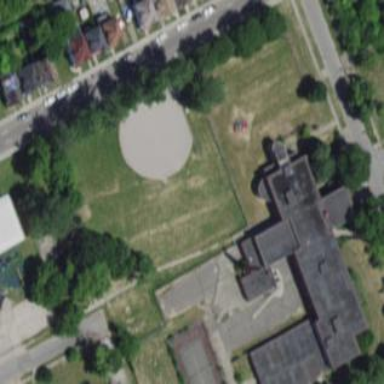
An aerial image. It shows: School.